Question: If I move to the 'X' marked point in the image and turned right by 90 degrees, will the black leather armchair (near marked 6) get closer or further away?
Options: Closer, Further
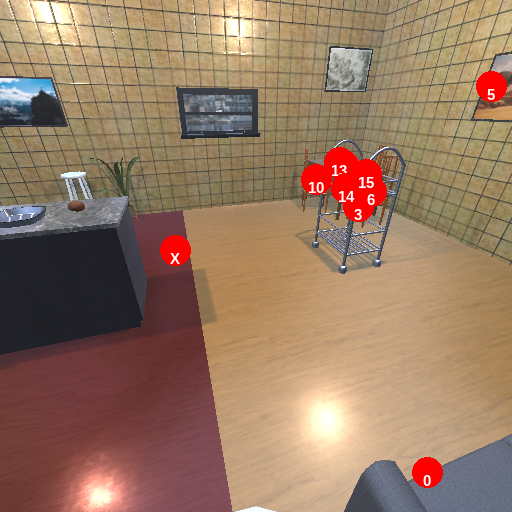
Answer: Closer